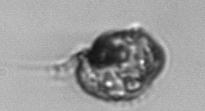
Label: Proterythropsis